Brain MRI, t2w sequence, axial 2D slice.
Patient: age 25, sex F, weight 78 kg, height 1.78 m
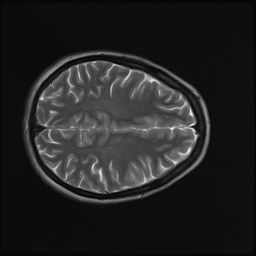